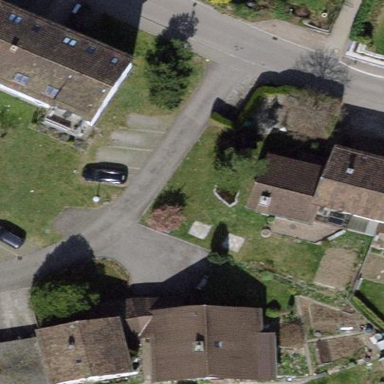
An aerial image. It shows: Semidetached house with gabled roof.